Field crop: maize
Growth stage: 2
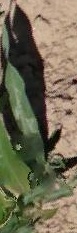
Species: maize